Question: I'm using <URL> in for my 'uicollectionview'.
My storyboard contain 'Uiview' + 'collectionview'. collectionview are 'IBOutleted' to my 'UiView' class and in my storyboard i'm using custom layout for my collectionview like this :

I'm loading my collectionview data from 'appdelegate' class so in first run it return '0' for 'numberOfItemsInSection' and after data get fetched from server it will load my collectionview.
Now problem is if i change the Layout to flow program works correctly but if i use custome class like 'RFQuiltLayout' no cell shows up ,
returns my actual value but not getting called.
The code in my 'ViewDidLoad':
'''
self.CV.delegate = self;
self.CV.dataSource = self;
[self.CV registerClass:[UICollectionViewCell class] forCellWithReuseIdentifier:@"MyCell"];
RFQuiltLayout* layout = (id)[self.CV collectionViewLayout];
layout.direction = UICollectionViewScrollDirectionVertical;
layout.blockPixels = CGSizeMake(75,75);
'''
I'm also calling 'reloaddata' in 'viewDidAppear'.
and in 'appdelegate':
'''
ParseOperation *weakParser = parser;
parser.completionBlock = ^(void) {
if (weakParser.appRecordList) {
dispatch_async(dispatch_get_main_queue(), ^{
MyCollectionViewController *rootViewControllers = (MyCollectionViewController*)[(UINavigationController*)self.window.rootViewController topViewController];
rootViewControllers.entries = weakParser.appRecordList;
[rootViewControllers.CV.collectionViewLayout invalidateLayout];
[rootViewControllers.CV reloadData];
});
}
'''
one thing is if i use this code in my delegate the uicollection shows up but without any custome layout and scrolling ability :
'''
[rootViewControllers.CV reloadData];
NSMutableArray *indexPaths = [[NSMutableArray alloc] init];
NSIndexPath *indexPath;
for (int i = 0; i < [weakParser.appRecordList count]; i++) {
indexPath = [NSIndexPath indexPathForItem:i inSection:0];
[indexPaths addObject:indexPath];
}
[rootViewControllers.CV reloadItemsAtIndexPaths:indexPaths];
'''
the methods inside RFQuiltLayout gets called but the method for layout inside
uiview like these "" and
"" not getting called.
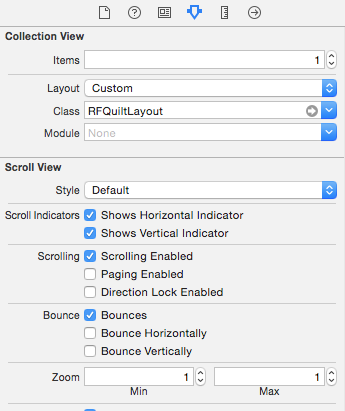
Answer: You don't need to register the class again in your didload. I guess this is the reason behind your issue. Go to you Storyboard and select your 'CollectionViewCell' and change its class to your custom class. And remove this line from your didLoad '[self.CV registerClass:[UICollectionViewCell class] forCellWithReuseIdentifier:@"MyCell"];'